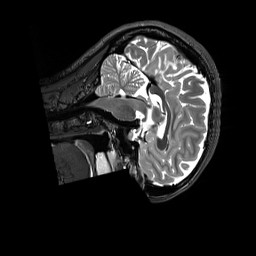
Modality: T2w
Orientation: sagittal
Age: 30
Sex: female
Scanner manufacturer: siemens
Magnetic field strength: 3 T
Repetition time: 3.2 s
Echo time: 0.728 s